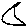
Label: moon